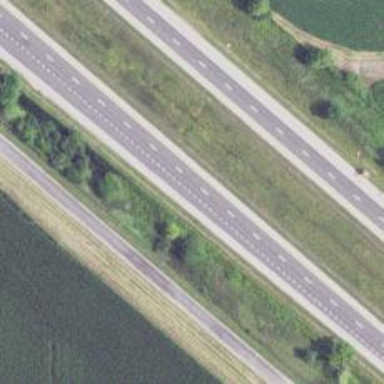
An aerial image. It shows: View of motorway.